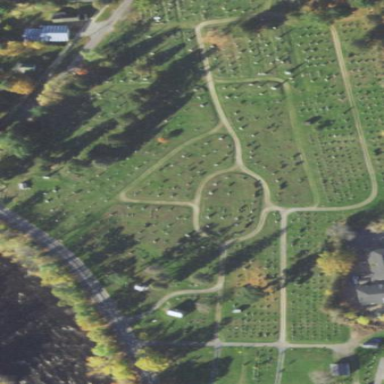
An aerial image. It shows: Cemetery.